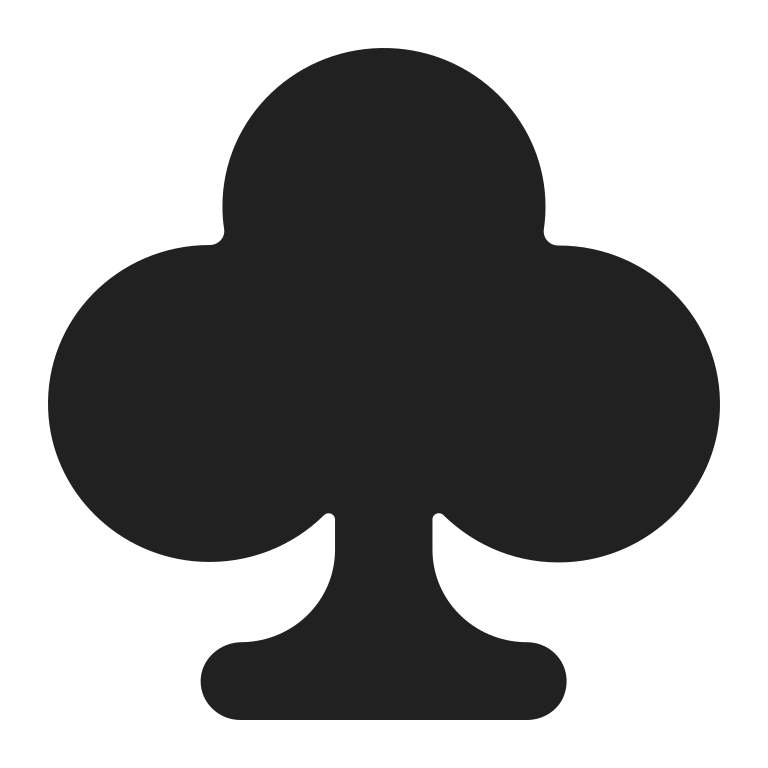
club suit high contrast